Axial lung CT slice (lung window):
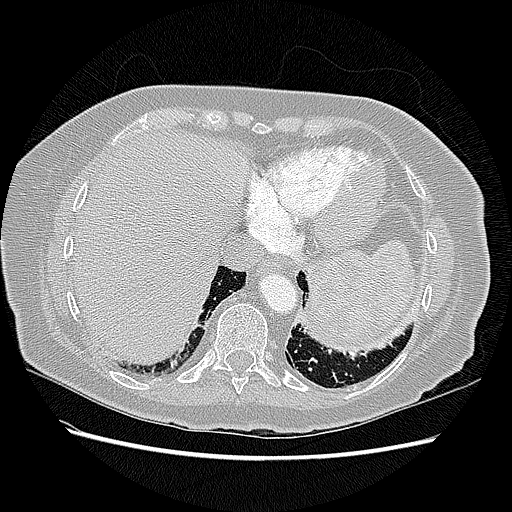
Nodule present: no